Field crop: tomato
Growth stage: 1
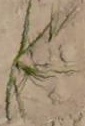
Species: cyperus